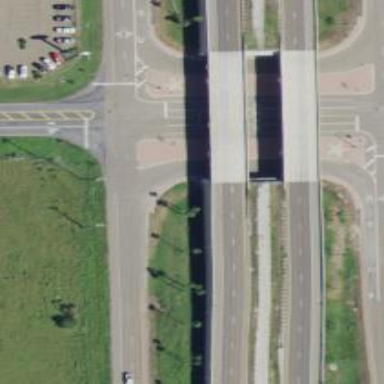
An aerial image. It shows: Secondary link road leading to turnaround junction.